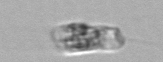
Label: Amoeba